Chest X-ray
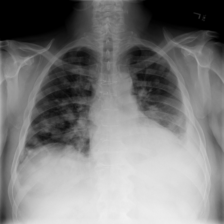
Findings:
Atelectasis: negative
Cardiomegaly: negative
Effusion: positive
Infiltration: negative
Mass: negative
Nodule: negative
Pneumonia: negative
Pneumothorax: negative
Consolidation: negative
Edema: negative
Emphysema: negative
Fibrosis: negative
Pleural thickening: negative
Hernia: negative